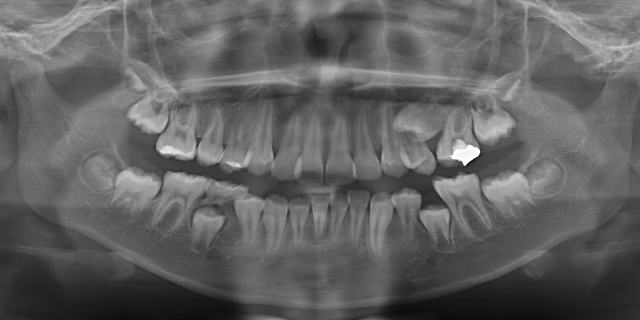
adult